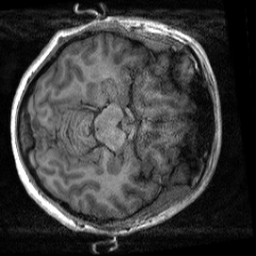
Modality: T1w
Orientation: axial
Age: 26
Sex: female
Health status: healthy
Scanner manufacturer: siemens
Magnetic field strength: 3 T
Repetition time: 2 s
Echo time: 0.00232 s